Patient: sex F, age 82
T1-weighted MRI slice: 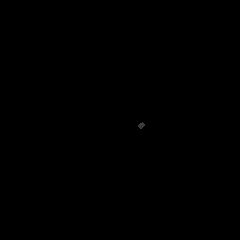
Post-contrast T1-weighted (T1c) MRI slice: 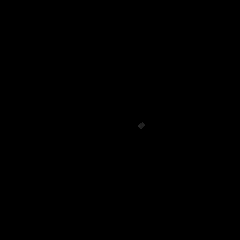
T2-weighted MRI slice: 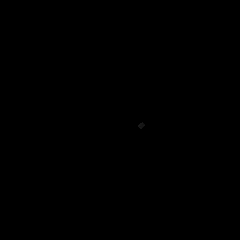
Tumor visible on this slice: no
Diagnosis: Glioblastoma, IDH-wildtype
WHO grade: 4